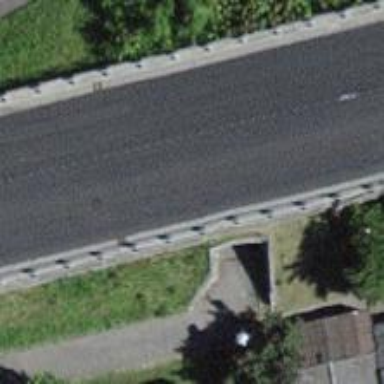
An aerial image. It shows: Tunnel footway.